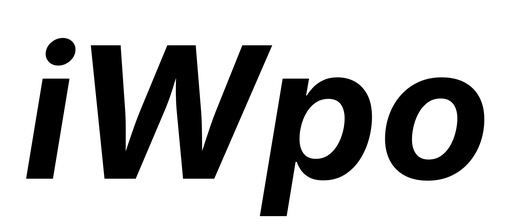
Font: Inter-Italic_Bold_Italic